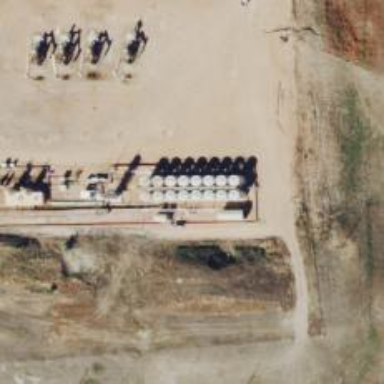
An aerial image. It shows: Storage tank that is man-made.